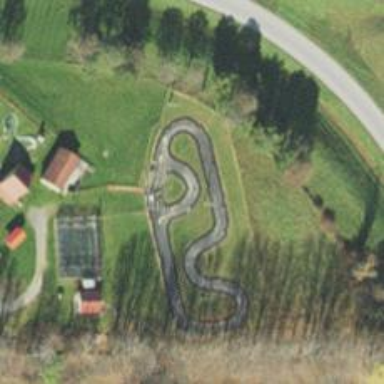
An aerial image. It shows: Karting raceway for sports enthusiasts.